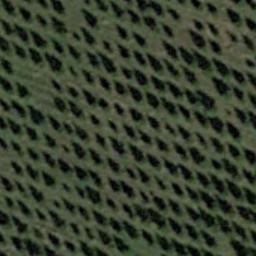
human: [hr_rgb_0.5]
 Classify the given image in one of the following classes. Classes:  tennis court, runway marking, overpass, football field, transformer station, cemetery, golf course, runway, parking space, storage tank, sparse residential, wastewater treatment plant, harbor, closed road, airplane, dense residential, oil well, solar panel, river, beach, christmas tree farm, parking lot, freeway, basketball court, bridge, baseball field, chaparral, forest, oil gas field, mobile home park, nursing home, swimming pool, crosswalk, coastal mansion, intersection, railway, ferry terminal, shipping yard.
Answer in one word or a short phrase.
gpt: christmas tree farm